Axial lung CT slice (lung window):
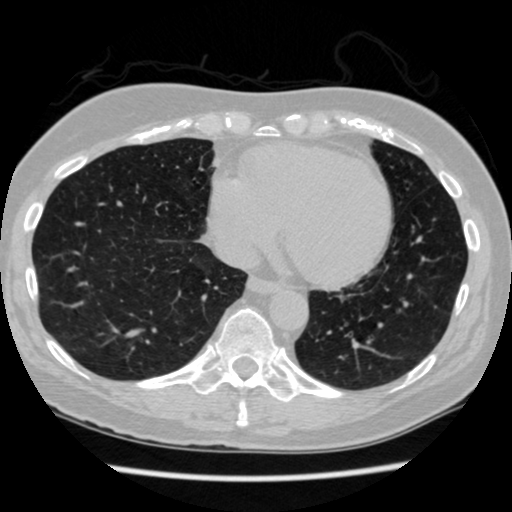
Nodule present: no